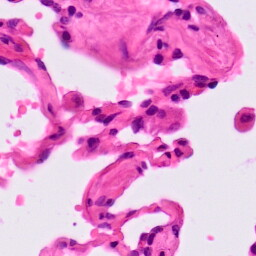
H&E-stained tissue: Lung